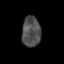
Tissue: skin
Cell type: Fibroblasts
Senescence score: 0.6921
Nuclear area (px): 556
Mean DAPI intensity: 78.892